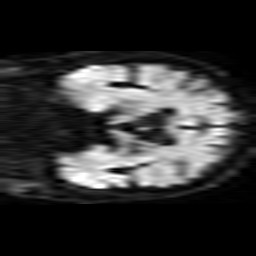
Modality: TRACE
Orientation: coronal
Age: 82
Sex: male
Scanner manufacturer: philips
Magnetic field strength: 1.5 T
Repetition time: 4.812 s
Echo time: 0.07764 s